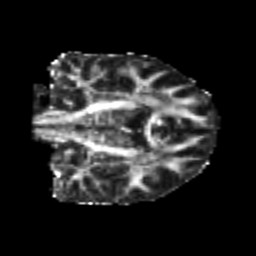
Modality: FA
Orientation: coronal
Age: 23
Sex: male
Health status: healthy
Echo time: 0.074 s